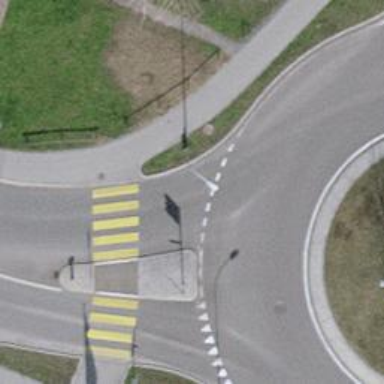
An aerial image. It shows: Uncontrolled zebra crossing on the road.